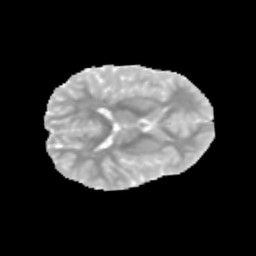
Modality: MD
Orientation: axial
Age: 9
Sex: male
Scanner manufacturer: siemens
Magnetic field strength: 3 T
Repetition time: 3.8 s
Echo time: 0.07 s